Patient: sex M, age 30
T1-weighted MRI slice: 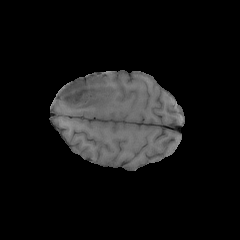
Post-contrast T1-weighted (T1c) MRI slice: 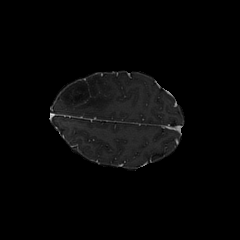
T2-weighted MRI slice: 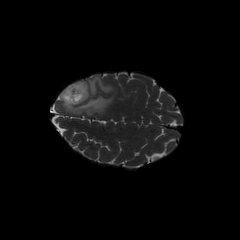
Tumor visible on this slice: yes
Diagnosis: Astrocytoma, IDH-mutant
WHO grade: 3